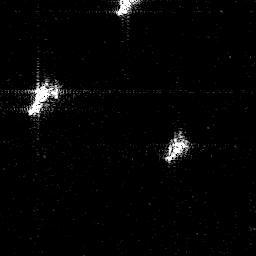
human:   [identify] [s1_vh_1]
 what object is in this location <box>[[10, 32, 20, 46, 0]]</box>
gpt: <ref>1 medium ship at the left</ref>